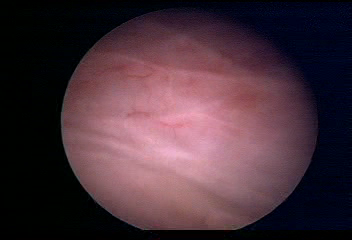
Modality: WLC
Class: Normal mucosa
Bladder cancer association: No